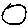
Label: circle